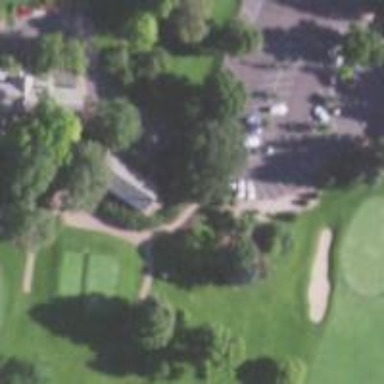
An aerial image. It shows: Pathway for golfing.